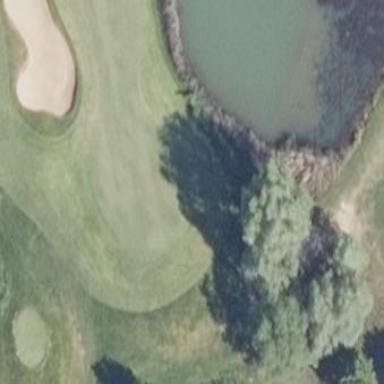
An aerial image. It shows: Golf green.